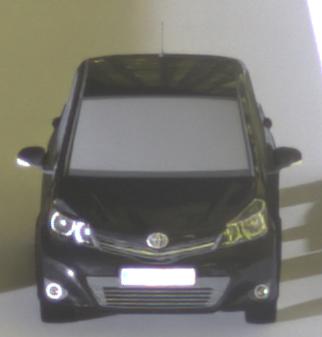
Make: Toyota
Model: Yaris 1.0
Detailed model: Yaris (XP9)
Model produced from: 2009/01
Model produced until: 2010/10
Doors: 3
Color: black
Road condition: dry road
Daytime: night
Contrast: high contrast